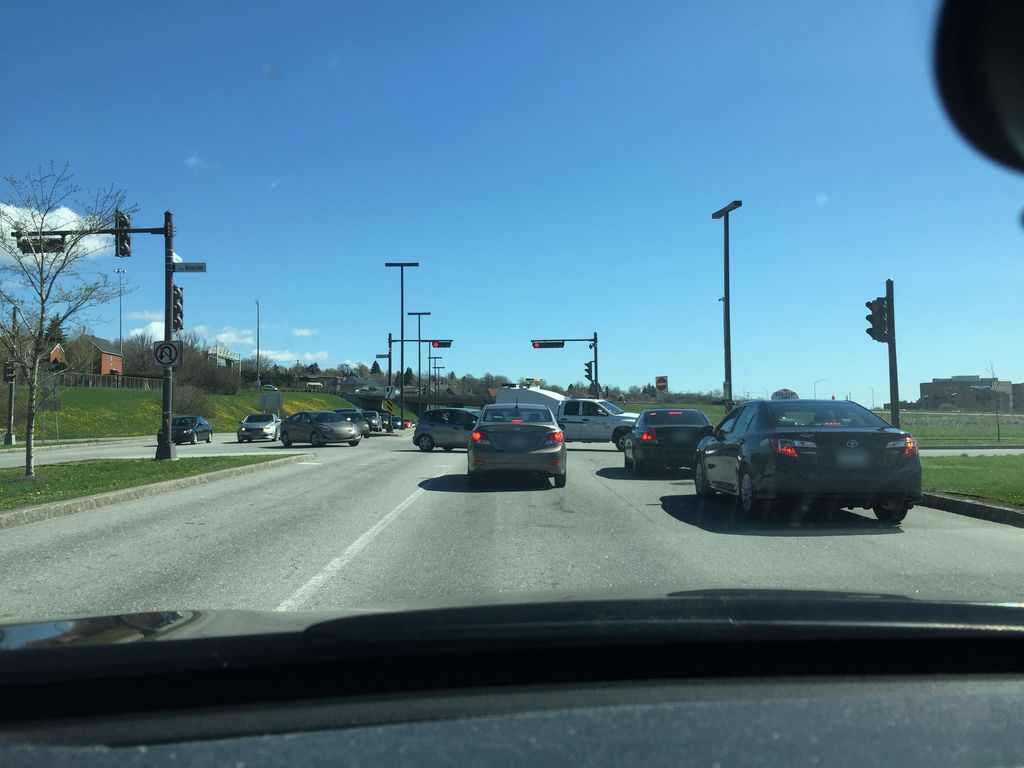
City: quebec_city